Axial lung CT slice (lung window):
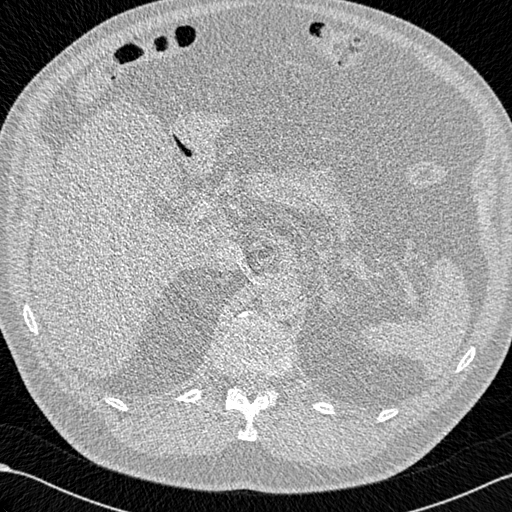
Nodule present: no